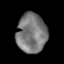
Tissue: lung
Cell type: Epithelial cells
Senescence score: 0.2279
Nuclear area (px): 1155
Mean DAPI intensity: 120.9